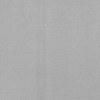
Label: dusty